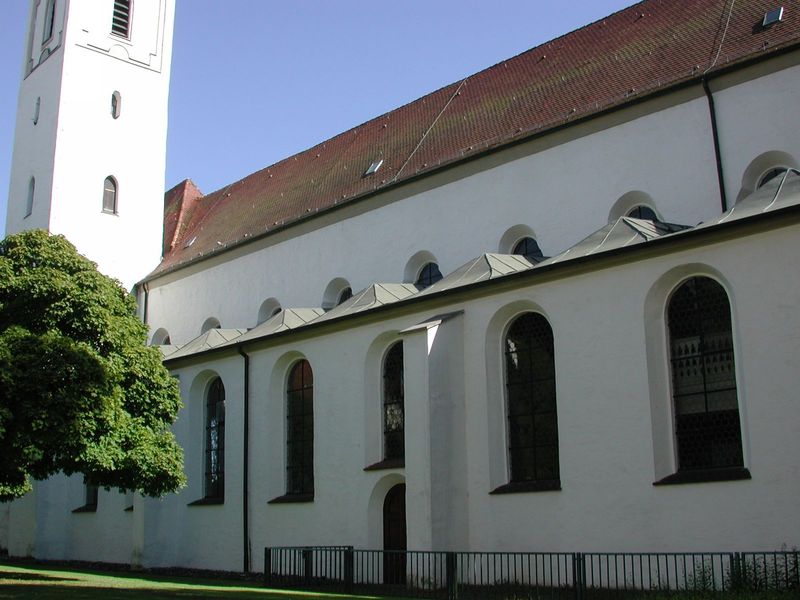
Titel: Bad Schussenried, St. Magnus und Maria
Standort: Bad Schussenried, St. Magnus und Maria (EU - D - BW)
Schlagwörter: baum, blau, himmel, fenster, weiss, dach, gebäude, wiese, zaun, architektur, gitter, kirche, mutter, rund, turm, garten, sommer, bogen, perspektive, giebel, ziegel, wolkenlos, rundbogen, foto, fotografie, bögen, bayern, glockenturm, jungfrau, sonnig, langhaus, kirchenschiff, seitenschiff, romanik, madonna, mutter gottes, strahlend, gottesmutter, romanisch, unsere liebe frau, heilige maria, madonna mit dem kind, trm, kirche von aussen, gottesgebärerin, maria von nazaret, ziegrundbogen